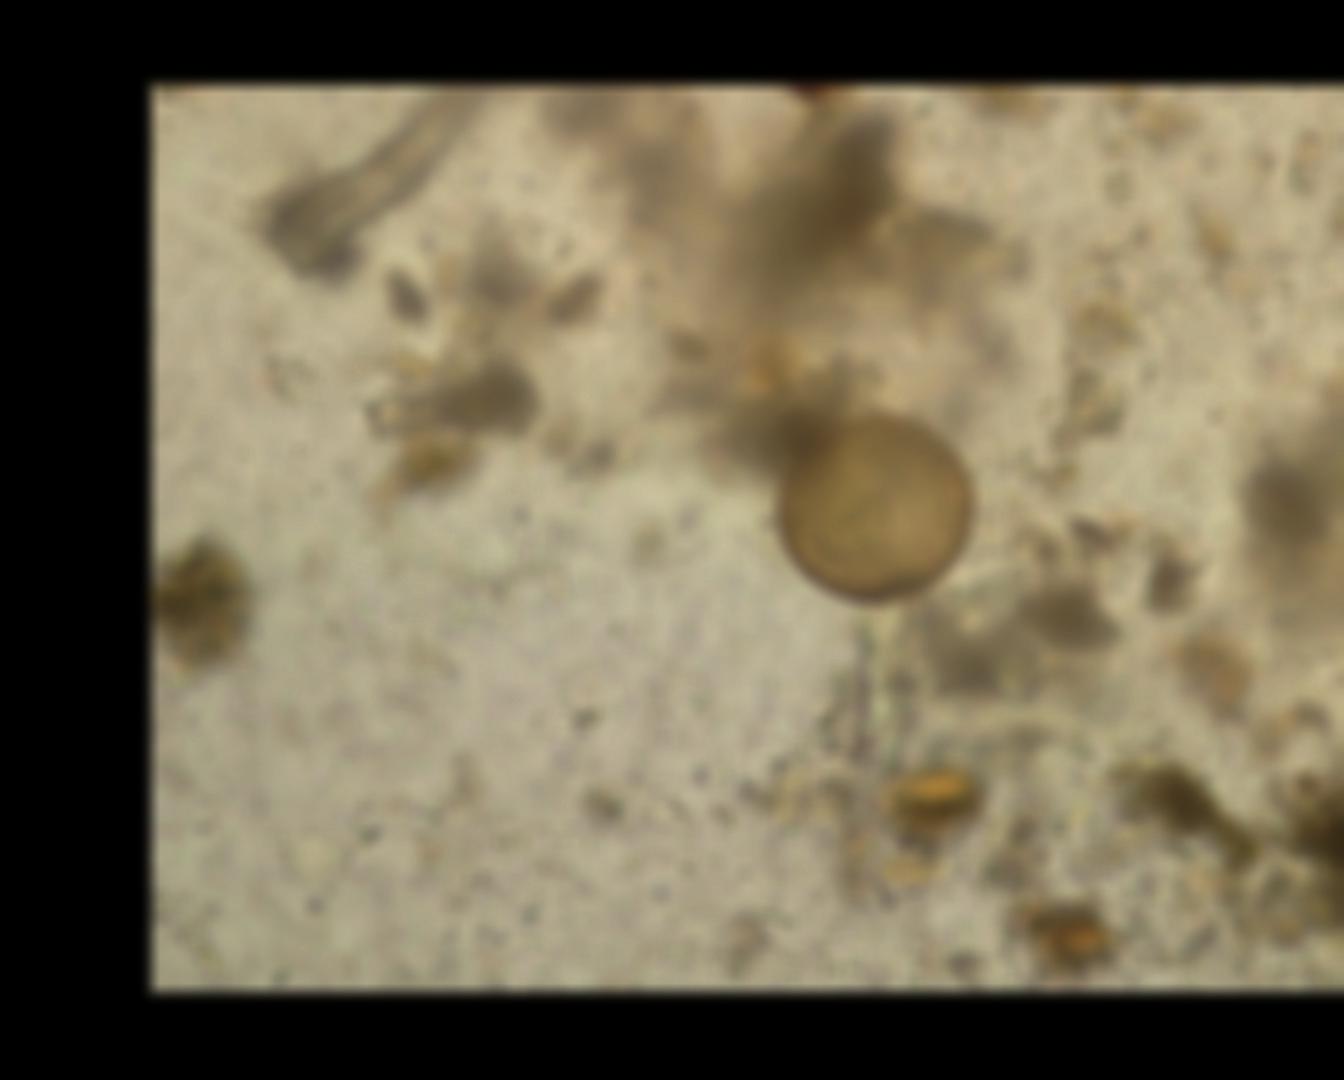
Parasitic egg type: Hymenolepis diminuta